Question: I have the following simple join statement:
'''
Dim result = (From PropertyDefinition In econtext.PropertyDefinitions
Join ProductDef In econtext.ProductPropertyValues
On PropertyDefinition.PropertyDefID Equals ProductDef.ProductPropDefID
Where ProductDef.ProductID = 1
Select ProductDef,
PropertyDefinition.PropertyDefName,
PropertyDefinition.PropertyDefName2,
PropertyDefinition.PropertyDefIIsDeleted).list()
'''
If i explicitly included all columns under it works, and the result comes in one list, currently the result of is coming in a separated list:

I need everything from and some from but not in nested lists,
How to get the result in one-shot list without the need to explicitly include all columns of ?
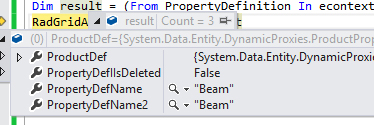
Answer: I don't think you can.
You're getting the 'ProductDef' as a nested object because that's exactly what you're asking for when you specify 'ProductDef' as one of the values to return: the 'ProductDef' object itself, rather than any of its properties.
What you want seems to be the equivalent of SQL Server's 'table1.*' syntax for requesting that all columns of a given table be returned, with the potential for returning additional values as well. But I don't think that exists in LINQ.
It's possible you could work something up with dynamic data types that could do this, but honestly it'd be simpler just to list out all the properties you want.
ETA: Or, you could create another type that had all the properties that you wanted, and create a constructor that took a 'ProductDef' and a 'PropertyDefinition' and populated all the fields from the constructor parameters. That would deliver you an object that had all the properties you wanted. But it would certainly be more work.